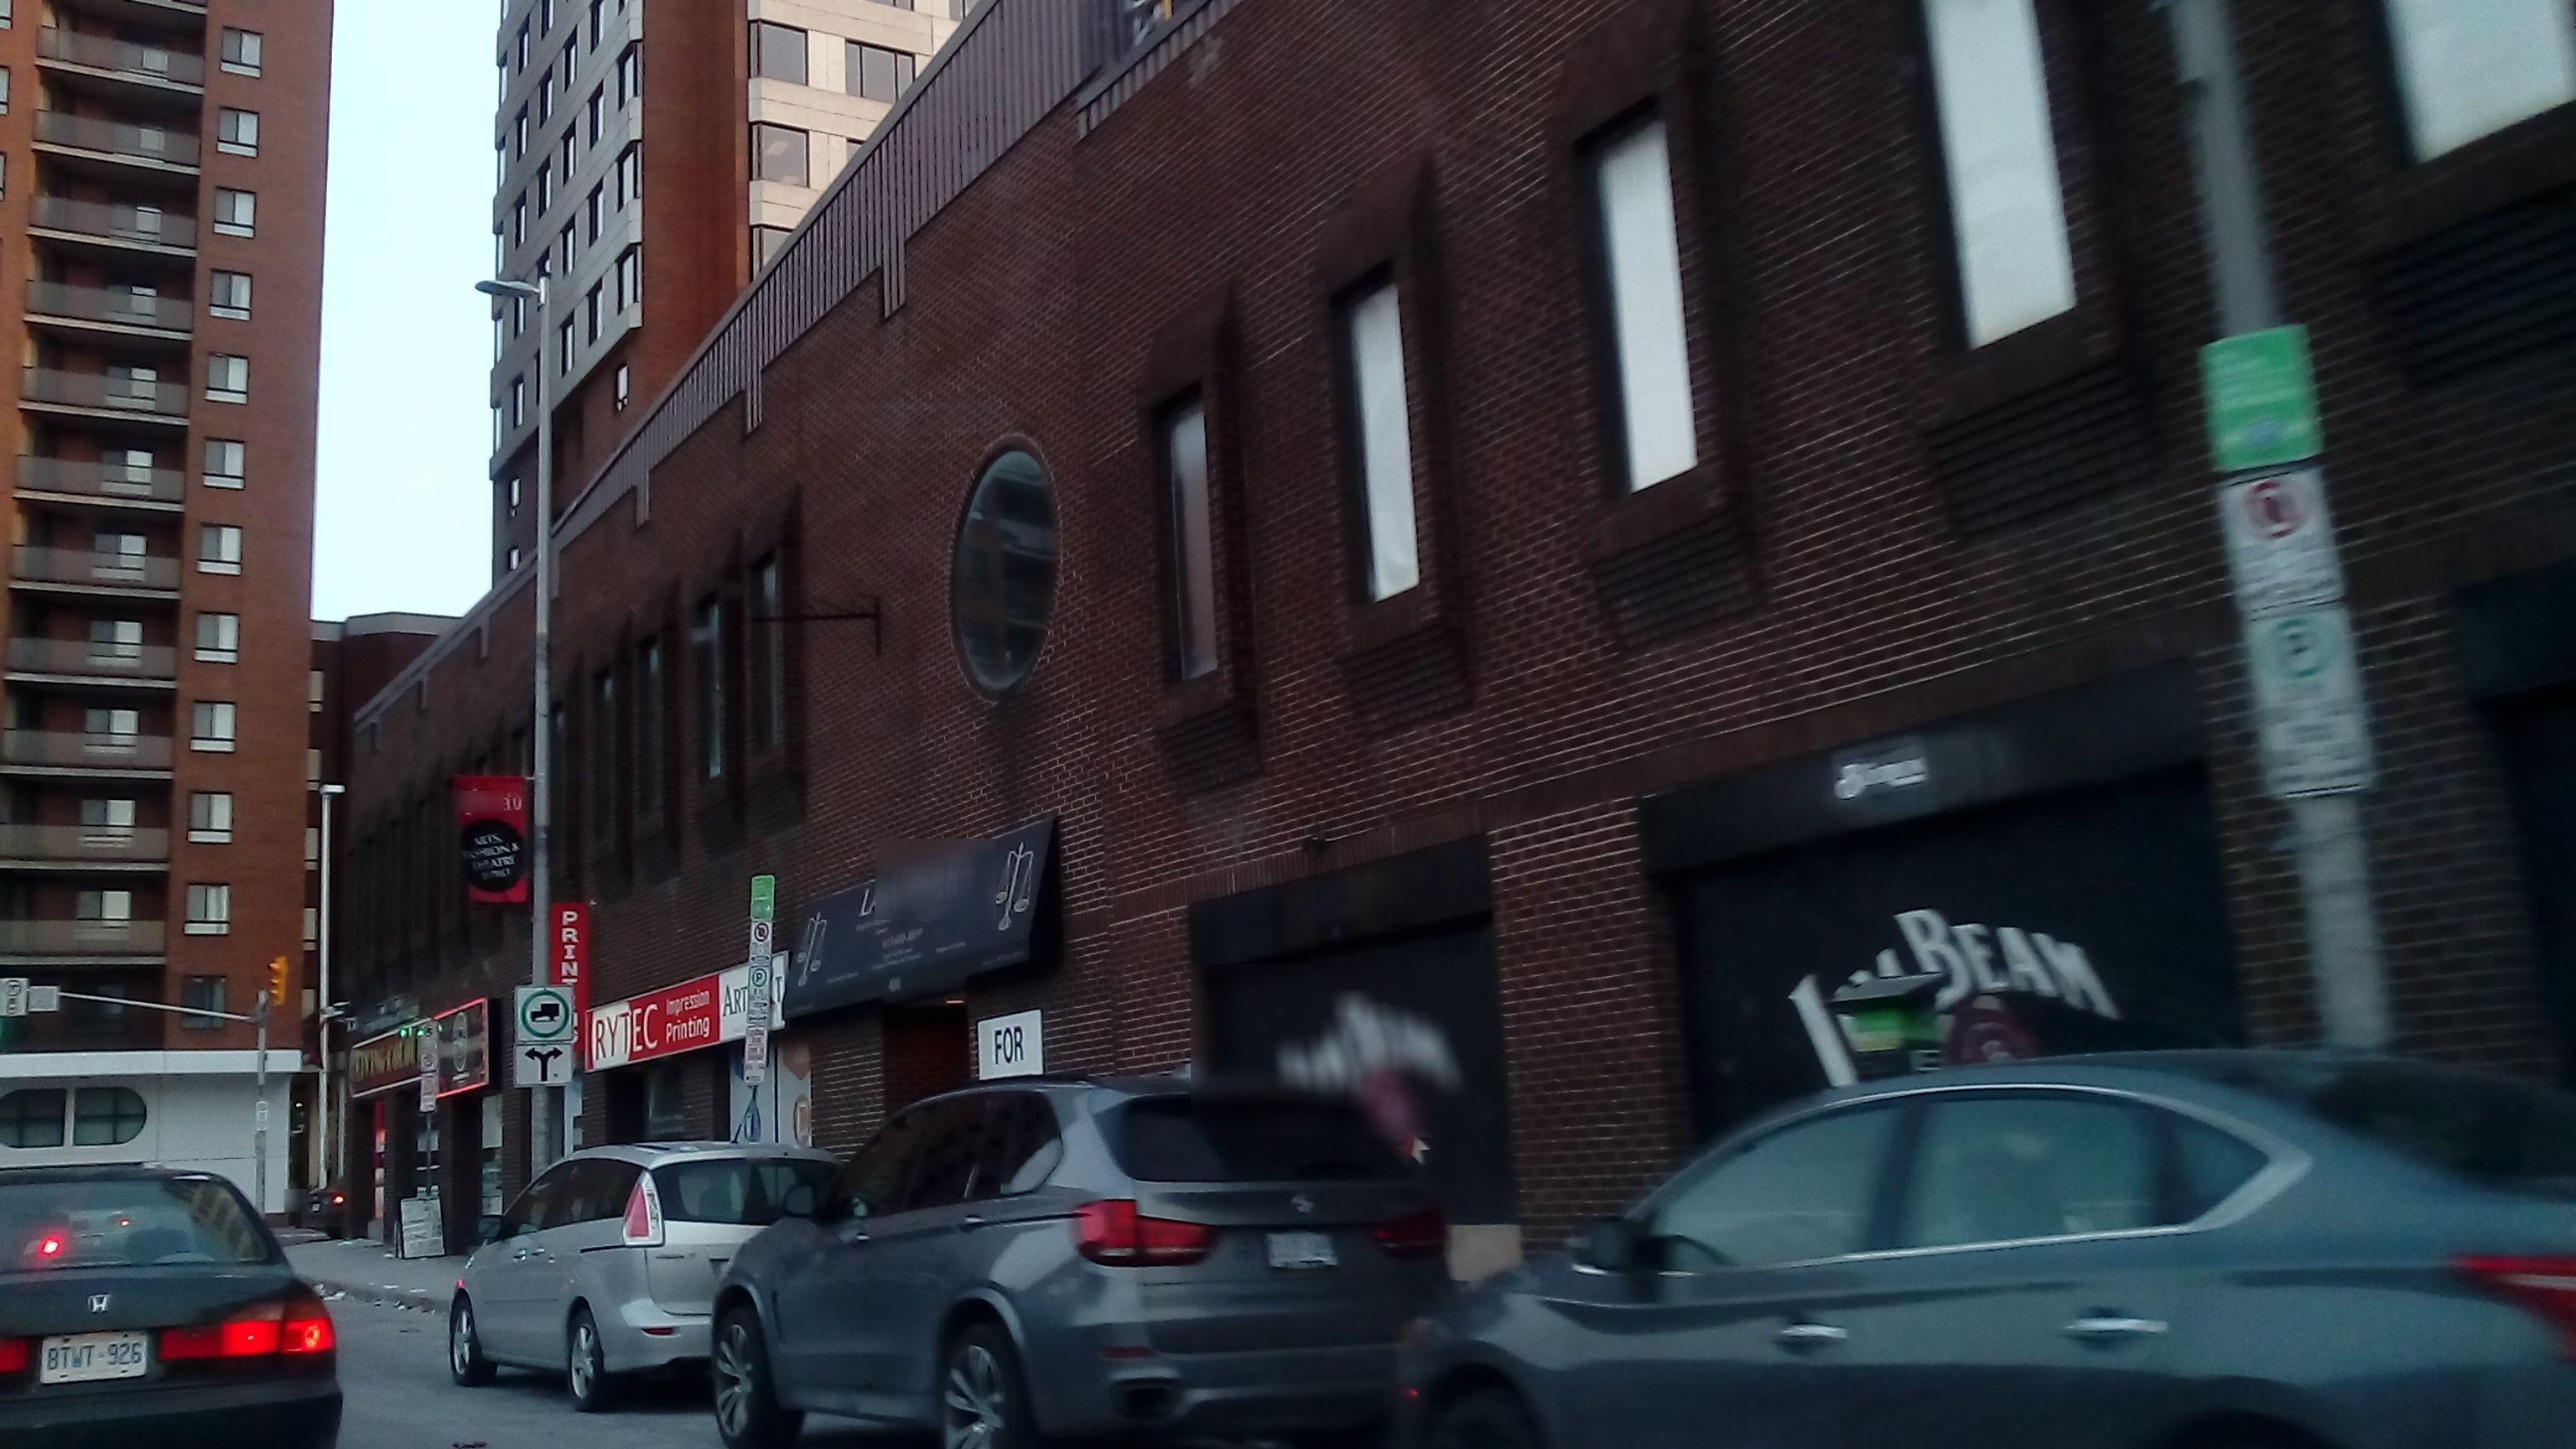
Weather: clear
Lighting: day
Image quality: good
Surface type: walking surface
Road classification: tertiary
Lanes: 2
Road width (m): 1.5
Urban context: urban centre
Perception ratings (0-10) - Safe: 7.46, Lively: 5.25, Beautiful: 2.22, Boring: 1.26, Depressing: 3.59, Wealthy: 6.07